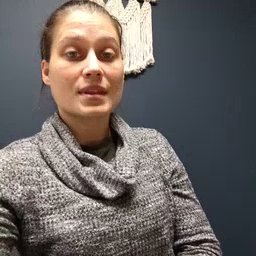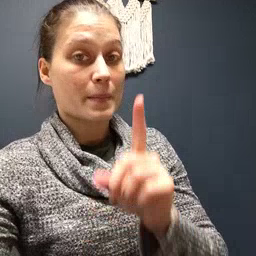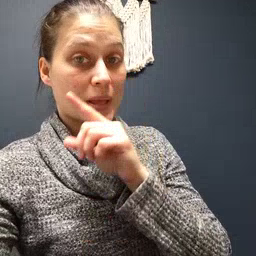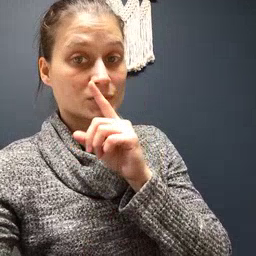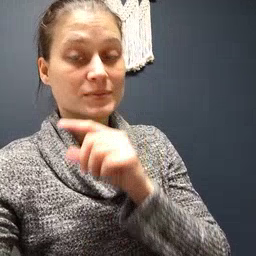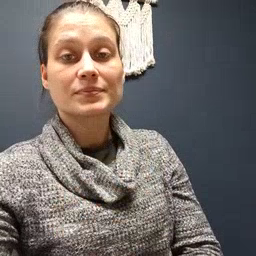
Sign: mouse